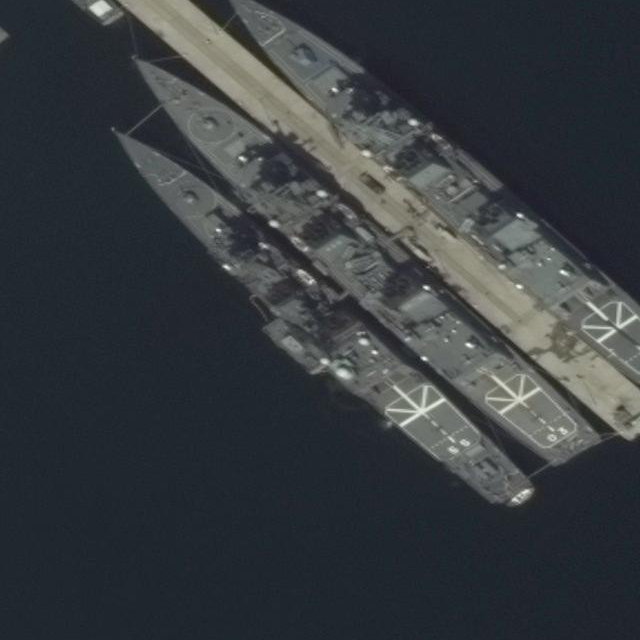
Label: cruiser